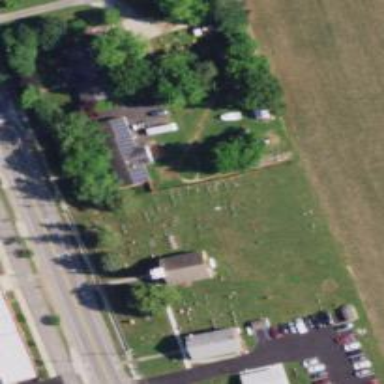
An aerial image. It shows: Graveyard.